Question: I build a small project on node-red to retrieve tweets using the Twitter Source node.
I am only getting the tweets and putting them in a Cloudant Database.

What I want now is to select only the tweets that are in English Language. Can anyone help on this please?
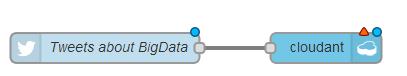
Answer: The messages emitted by the Twitter node have a field called lang which you can use to filter.
Add a function node between the twitter node and the cloudant node with the following:
'''
if (msg.lang === 'en') {
return msg;
} else {
return null;
}
'''
This should throw away any none English tweets